Question: I'm trying to remove this select area which shows up as soon as I add a button to my form.
Have attached a screenshot of the same which might help you understand my plight here. I don't want this select area to appear at the bottom of screen.
Please, any suggestion or any pointer would be of great help.
regards.

Below is the code which I'm using.(Xlet project)
'''
public void showMainForm() {
try {
mf = new MainForm();
mf.createMainForm();
mf.show();
} catch (Exception e) {
}
}
public class MainForm extends Form {
MainForm() {
super();
}
private static Container c;
public void createMainForm() {
try {
c = new Container(new CoordinateLayout(800,480));
Button btn = new Button();
btn.setX(0); btn.setY(0);
c.addComponent(btn);
this.getContentPane().addComponent(c);
} catch (Exception e) {
}
}
}
'''
Form code which I tried again...
'''
Form frm = new Form();
frm.getStyle().setBgTransparency(0);
//frm.addComponent(new Button("Button"));
frm.show();
'''
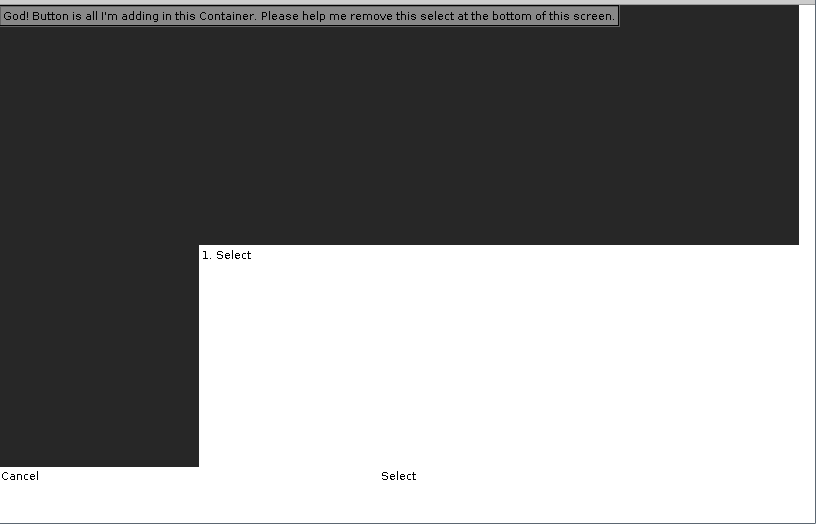
Answer: I think that this issue can be solved adding the Command to the 'Form',not to the Container as you are doing in the attached code.
I think that I didn't understand what you want to say. Try this code, with my suggestions included
'''
public void showMainForm() {
try {
mf = new MainForm();
mf.createMainForm();
mf.show();
} catch (Exception e) {
}
}
public class MainForm extends Form {
MainForm() {
super();
}
private static Container c;
public void createMainForm() {
try {
c = new Container(new CoordinateLayout(800,480));
// Button btn = new Button();
// btn.setX(0); btn.setY(0);
// c.addComponent(btn);
// this.getContentPane().addComponent(c);
Command c = new Command("command");
addCommand(c);
} catch (Exception e) {
}
}
}
'''